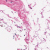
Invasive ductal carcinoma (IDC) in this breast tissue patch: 0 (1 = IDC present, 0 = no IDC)